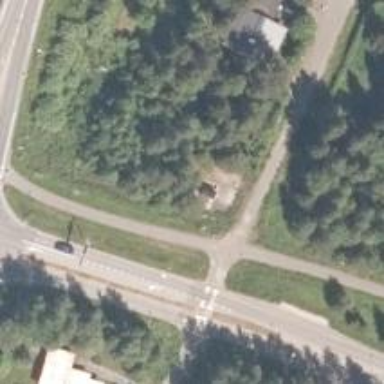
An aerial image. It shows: Asphalt cycleway.